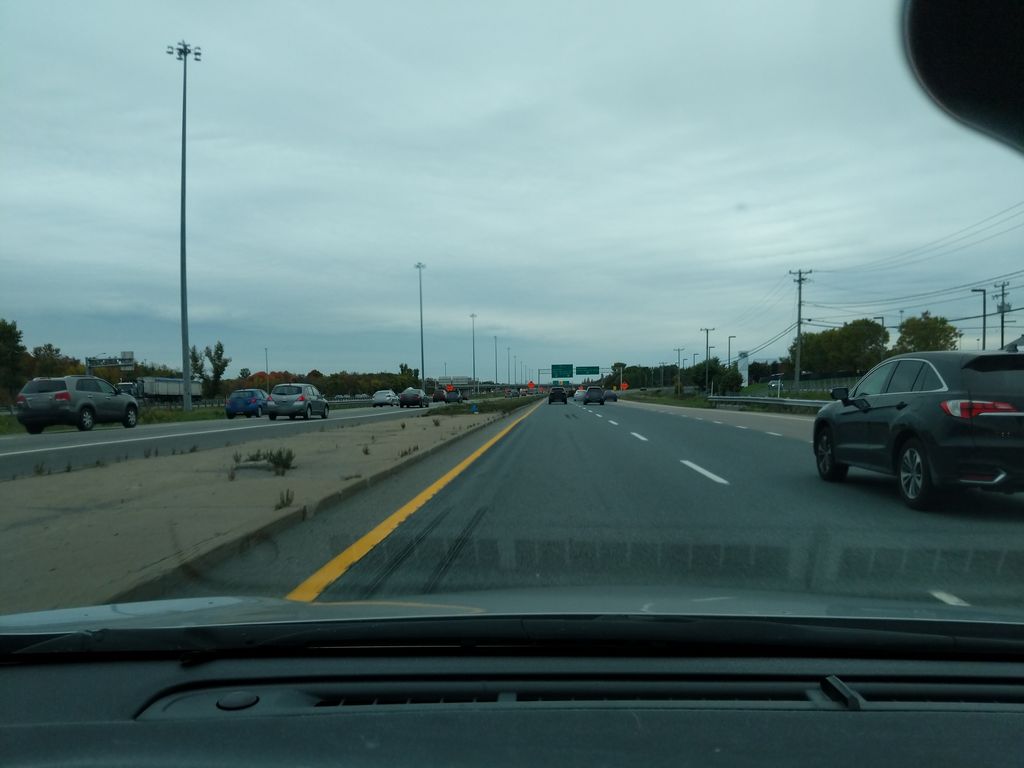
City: quebec_city